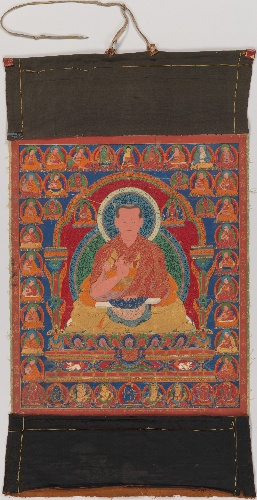
Date: late 16th century
Object type: Tangka
Classification: Paintings
Medium: Distemper and gold on cloth
Culture: Tibet
Dimensions: Image: 30 5/8 x 26 3/16 in. (77.8 x 66.5 cm)
Mount: 49 3/16 x 26 3/16 in. (124.9 x 66.5 cm)
Department: Asian Art
Credit line: Rogers Fund, 1971
Accession year: 1971
Repository: Metropolitan Museum of Art, New York, NY
Tags: Buddha|Deities|Portraits|Buddhism